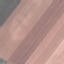
Land use / land cover class: AnnualCrop